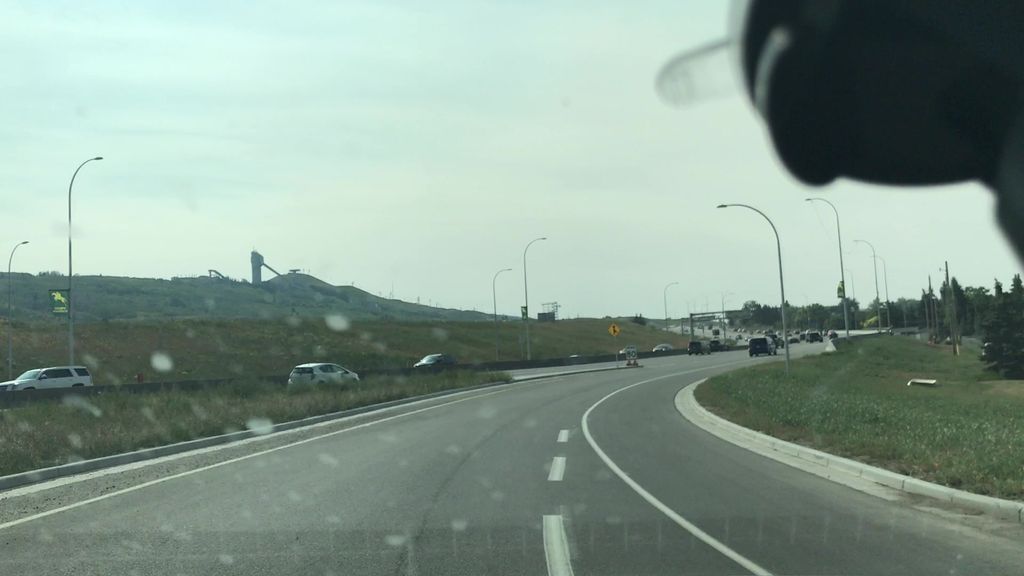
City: calgary